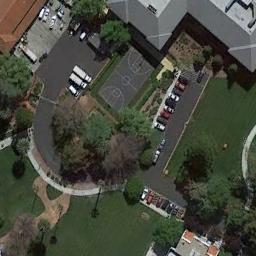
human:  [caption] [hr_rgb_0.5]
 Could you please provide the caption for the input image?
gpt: A basketball court between two parking lots and some buildings beside .

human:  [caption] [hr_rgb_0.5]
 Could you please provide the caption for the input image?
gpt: There is a basketball court in the middle of a parking lot surrounded by many trees and grass .

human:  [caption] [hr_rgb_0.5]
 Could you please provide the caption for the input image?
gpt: The basketball court next to the buildings are next to the parking lot,With the lawn and trees nearby .

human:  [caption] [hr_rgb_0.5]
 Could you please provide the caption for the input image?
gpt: There are two blue basketball courts in the lower right corner .

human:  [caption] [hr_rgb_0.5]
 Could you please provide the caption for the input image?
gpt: Many cars are in the parking lots next to the basketball court .